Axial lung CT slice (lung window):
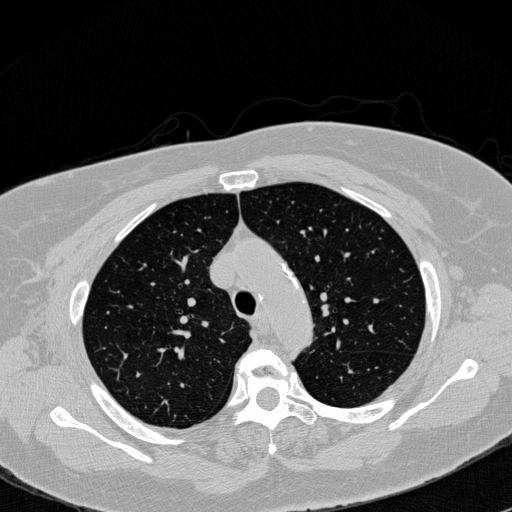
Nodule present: no